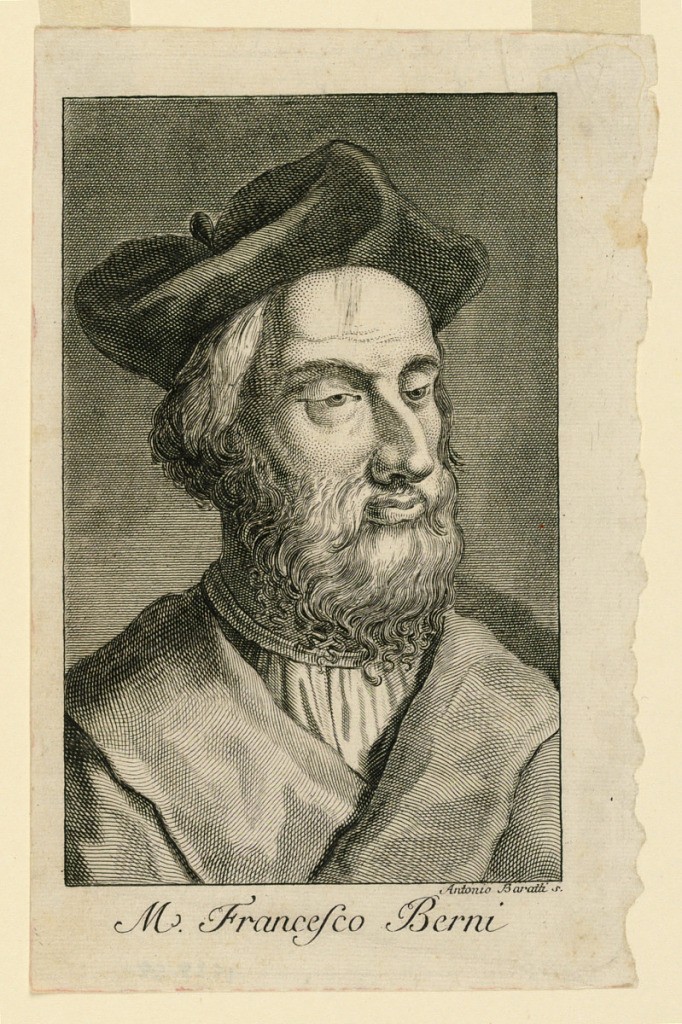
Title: Portrait of Francesco Berni (c. 1497-1535)
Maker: Antonio Baratta, Italian, 1724 - 1787
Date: ca. 1760
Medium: Engraving on paper
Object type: Print
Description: Half-length portrait in frontal view. The head turned to right.